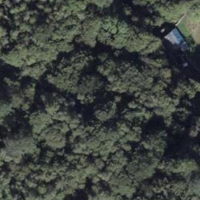
EUNIS habitat code: 41
Species observed at this site:
Salvia glutinosa